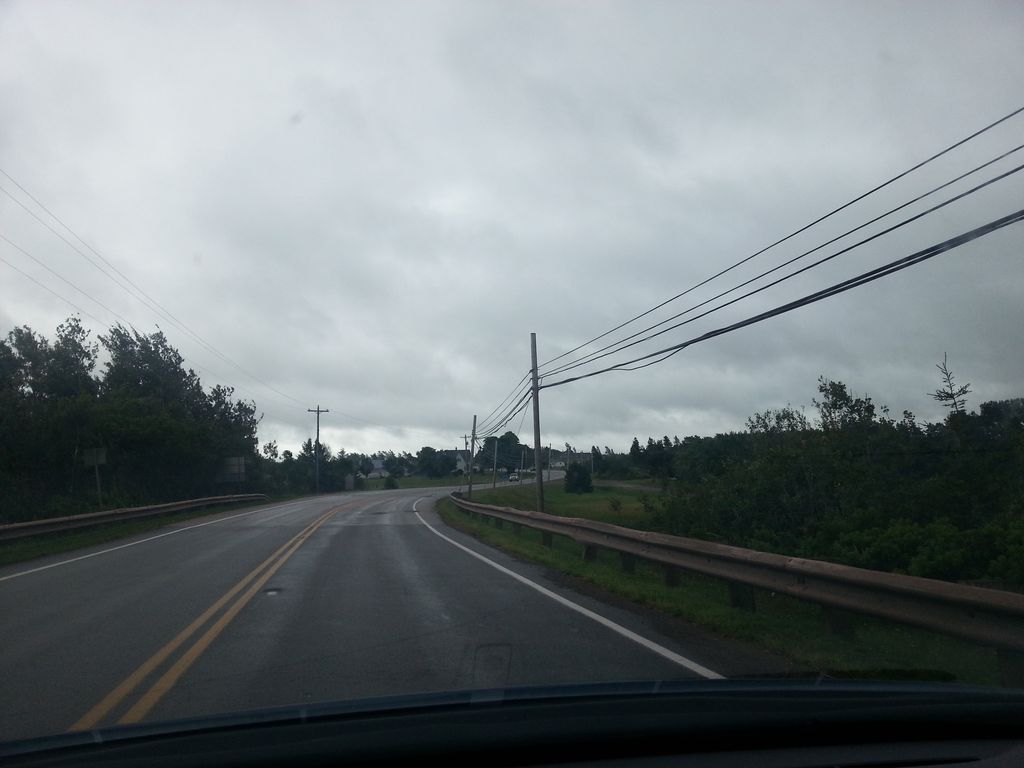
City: charlottetown